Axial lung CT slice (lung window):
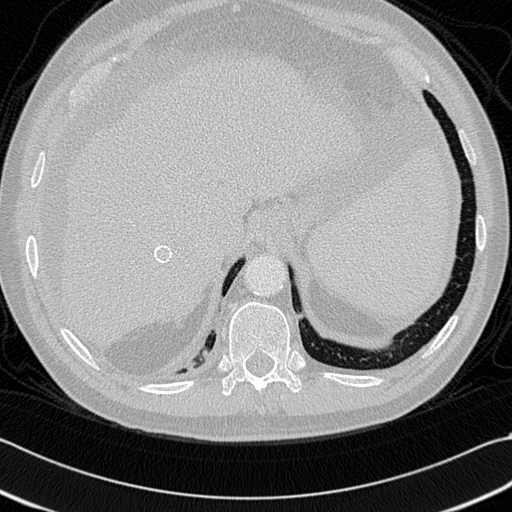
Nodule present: no